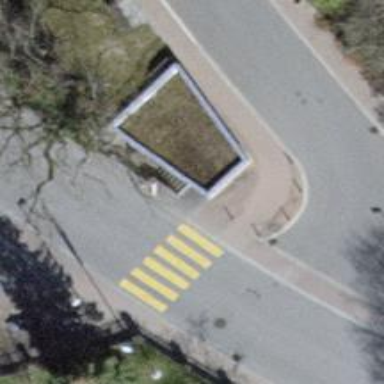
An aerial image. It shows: Uncontrolled zebra crossing on the road.